Question: So I've a button with a IBAction heading to another ViewController by its initWithNibName method. Everything is embedded in a NavigationController.
I also created a .xib for this ViewController, here is a quick screenshot :

Here is my code :
.h
'''
@interface ModeEmploiController : UIViewController
{
IBOutlet UIScrollView *scrollView;
UITextView *vueOffres, *vueInfos, *vueGrilles;
}
@property (nonatomic, retain) IBOutlet UIScrollView *scrollView;
'''
.m
'''
@implementation ModeEmploiController
@synthesize scrollView;
- (id)initWithNibName:(NSString *)nibNameOrNil bundle:(NSBundle *)nibBundleOrNil
{
self = [super initWithNibName:nibNameOrNil bundle:nibBundleOrNil];
if (self)
{
[scrollView setScrollEnabled:YES];
[scrollView setContentSize:CGSizeMake(320, 529)];
// Here I define vueOffres, vueInfos and vueGrilles and for each of them :
[self.view addSubview:vueGrilles/vueInfos/vueOffres];
}
}
'''
But when I run my app, my scroll isn't enabled and I don't have the navigation bar of my navigation controller. What's happening?
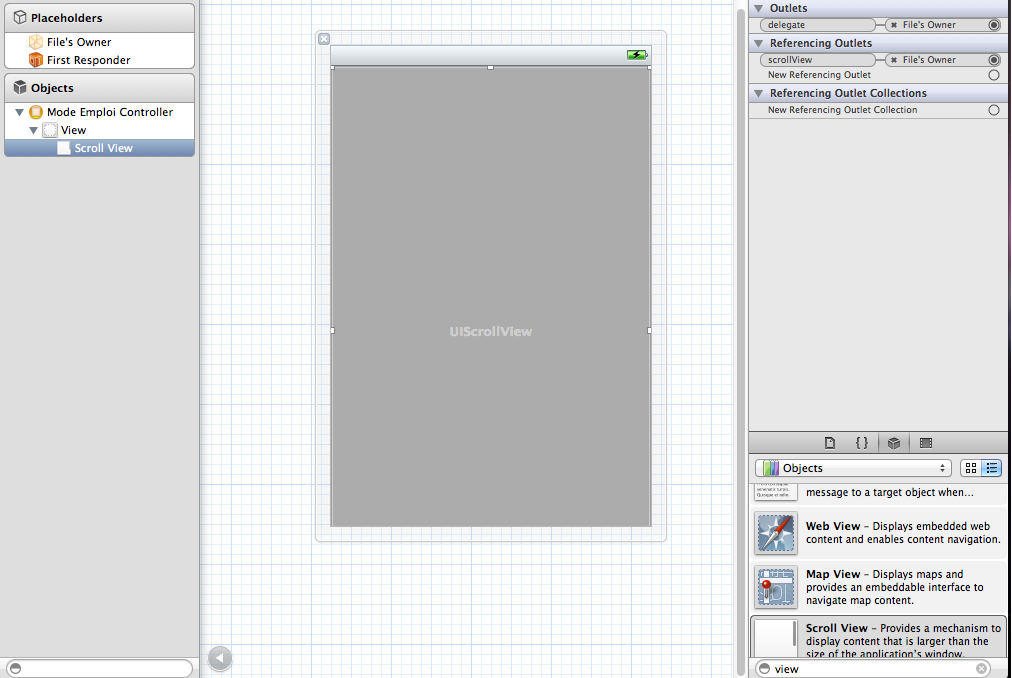
Answer: Remove your 'ModeEmploiController' from 'xib', but keep its child 'View' and 'ScrollView'.
now click on 'File's Owner' and put 'ModeEmploiController' from Identity inspector in right panel.
Now right click on 'File's Owner' and connect property of 'view' to 'View' and 'scrollView' to 'ScrollView'.